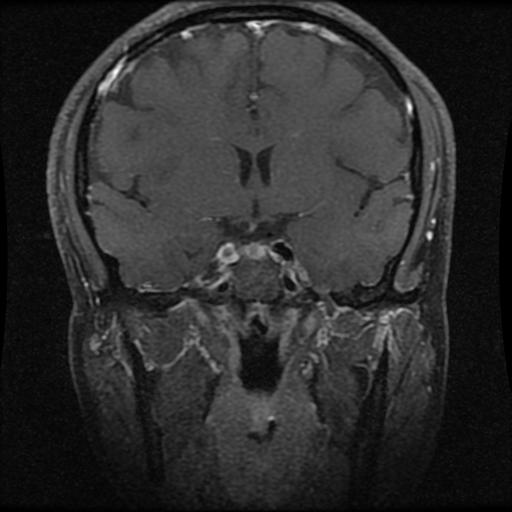
Label: pituitary